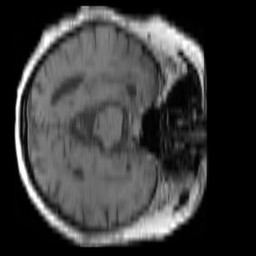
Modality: T1w
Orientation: axial
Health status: ill
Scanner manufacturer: siemens
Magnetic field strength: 3 T
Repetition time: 0.4 s
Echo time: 0.00246 s